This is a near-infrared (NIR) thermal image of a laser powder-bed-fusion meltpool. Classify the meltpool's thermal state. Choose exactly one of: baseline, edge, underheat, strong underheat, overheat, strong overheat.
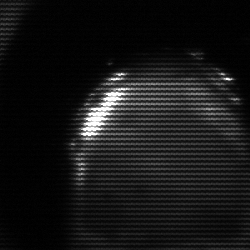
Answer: edge